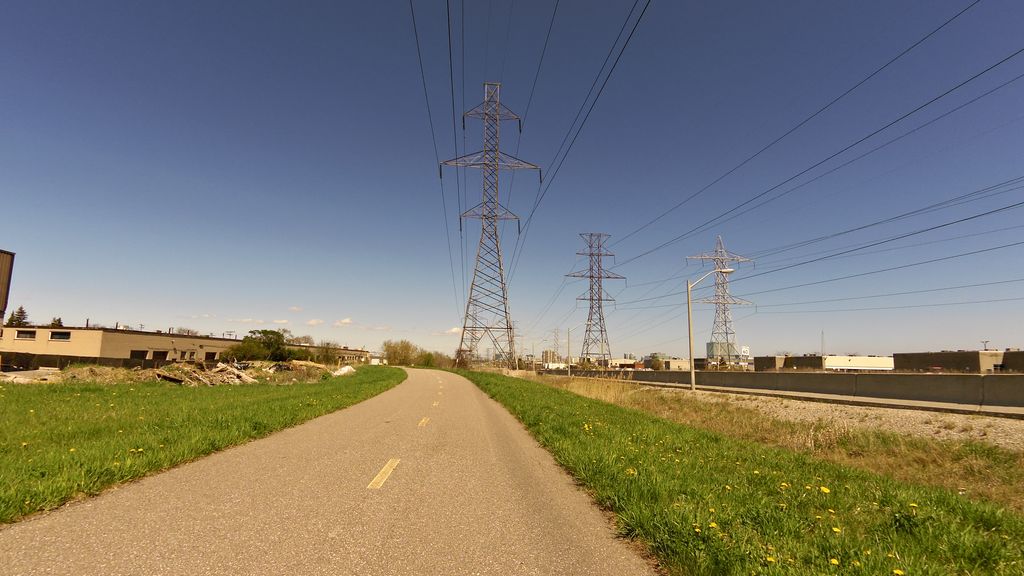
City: toronto